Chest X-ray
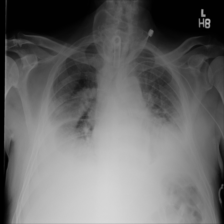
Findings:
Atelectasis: negative
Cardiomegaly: negative
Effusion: negative
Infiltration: negative
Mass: negative
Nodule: negative
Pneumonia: negative
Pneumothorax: negative
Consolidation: negative
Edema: negative
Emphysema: negative
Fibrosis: negative
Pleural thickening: negative
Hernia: negative